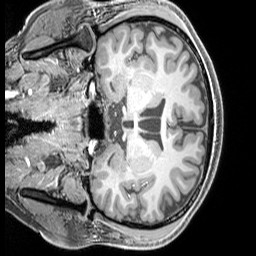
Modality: T1w
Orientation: coronal
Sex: male
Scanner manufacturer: siemens
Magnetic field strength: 3 T
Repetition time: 2.3 s
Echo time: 0.00226 s